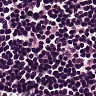
Metastatic tissue present: no